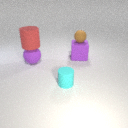
small cyan rubber cylinder in front of large purple rubber cube